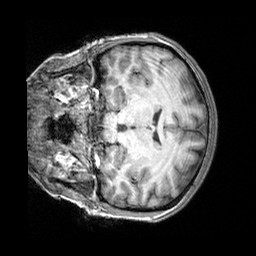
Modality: T1w
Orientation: coronal
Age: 26
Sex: female
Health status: healthy
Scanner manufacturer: siemens
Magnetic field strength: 3 T
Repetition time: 2.3 s
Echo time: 0.00303 s